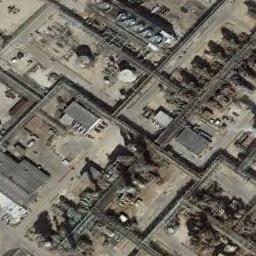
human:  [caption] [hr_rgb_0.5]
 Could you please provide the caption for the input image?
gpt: In an industrial area, There are factories, Roads and some large-scale open-air machinery and equipment, Metal tanks, Pipelines, Etc .

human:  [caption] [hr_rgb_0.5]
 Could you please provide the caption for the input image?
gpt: Houses in industrial areas have different roofs .

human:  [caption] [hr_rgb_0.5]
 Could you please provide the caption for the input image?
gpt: There are many houses of different shapes and sizes in the industrial zone .

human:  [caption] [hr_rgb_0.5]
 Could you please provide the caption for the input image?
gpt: The industrial area has a construction site and lots of industrial equipment .

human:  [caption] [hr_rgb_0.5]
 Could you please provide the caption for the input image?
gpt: There are some black buildings and pipelines on the industrial area .